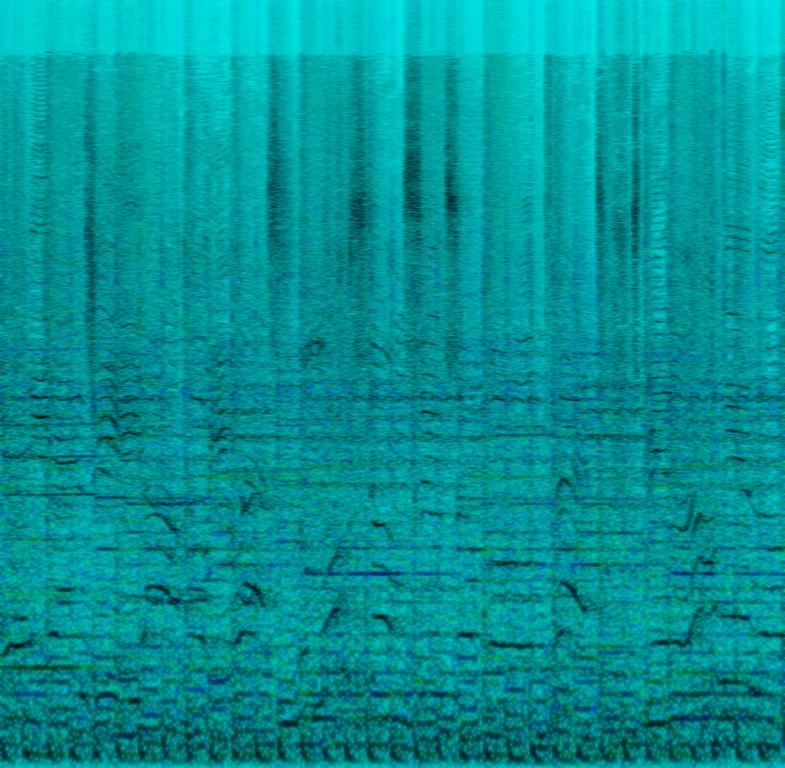
This song contains acoustic drums playing a kick on every half-beat along with an e-bass playing a repeating bassline along with an e-guitar. Another e-guitar is playing long notes with a lot of reverb in a higher register. Another guitar is playing a counter melody in an even higher key. A male voice is singing in a higher key while being backed by another male voice singing a harmony in an even higher key. This song may be playing live at a festival.